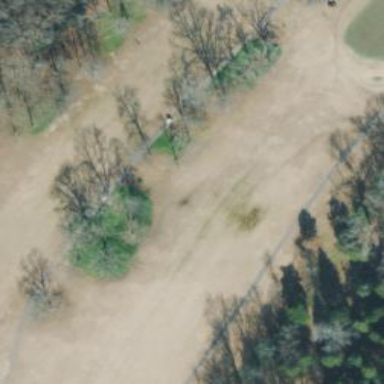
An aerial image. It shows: Golf fairway in the image.